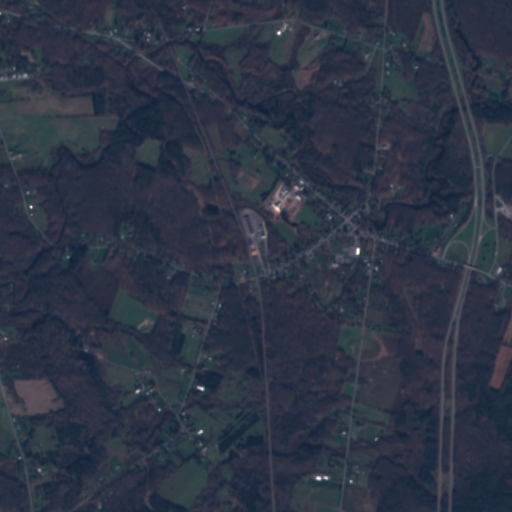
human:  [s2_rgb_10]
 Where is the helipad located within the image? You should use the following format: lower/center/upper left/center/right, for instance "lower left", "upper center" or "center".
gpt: The helipad is located in the center right of the image.
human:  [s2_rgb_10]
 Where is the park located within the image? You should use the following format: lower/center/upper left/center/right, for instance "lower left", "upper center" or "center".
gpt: The park is located in the center of the image.
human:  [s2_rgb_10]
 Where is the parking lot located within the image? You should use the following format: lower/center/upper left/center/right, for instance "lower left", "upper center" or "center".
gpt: The parking lot is located in the center right of the image.
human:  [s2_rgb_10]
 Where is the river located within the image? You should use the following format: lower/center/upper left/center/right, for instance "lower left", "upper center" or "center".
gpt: The river is located in the upper left of the image.
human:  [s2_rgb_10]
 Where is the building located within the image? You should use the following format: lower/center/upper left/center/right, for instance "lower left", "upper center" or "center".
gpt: There is no building in the image.